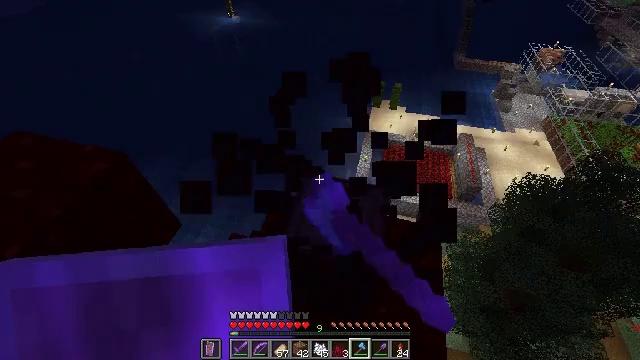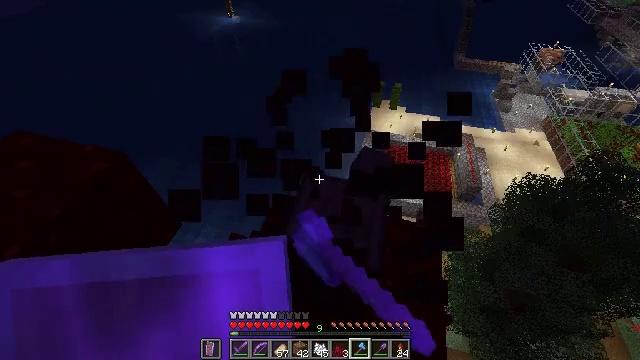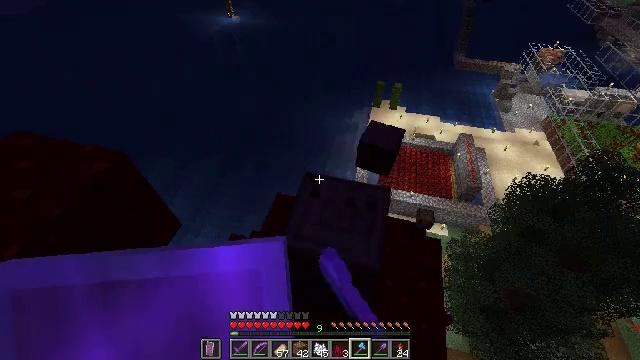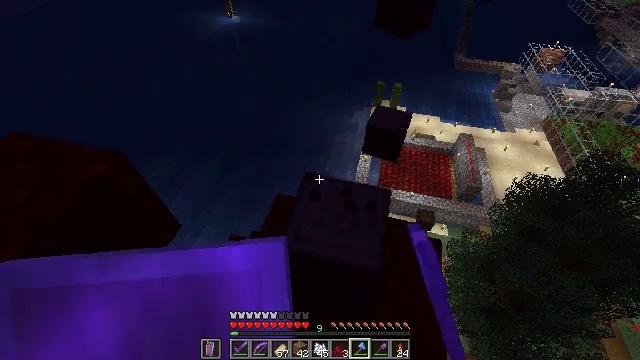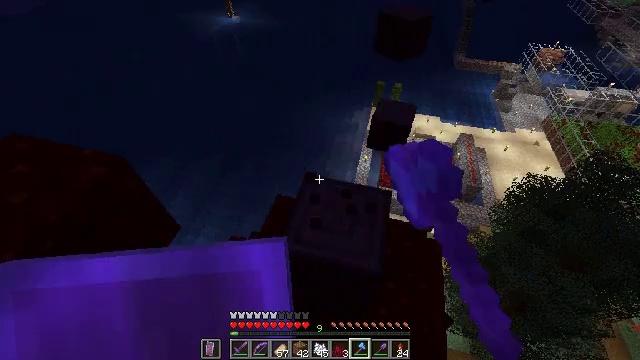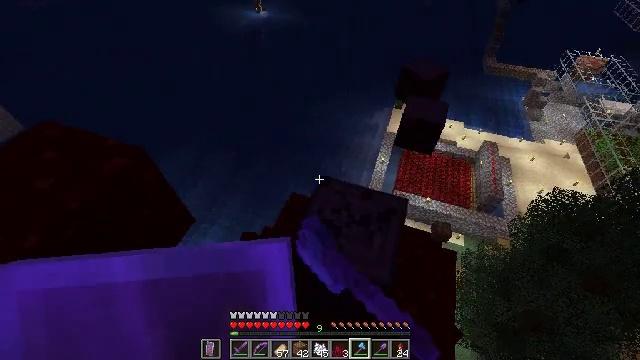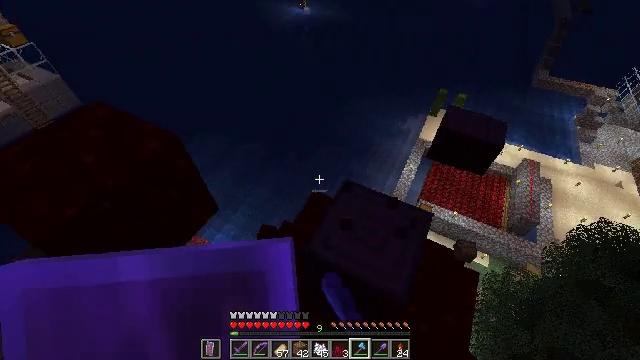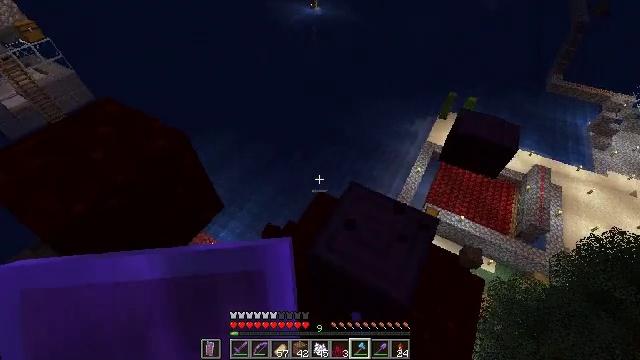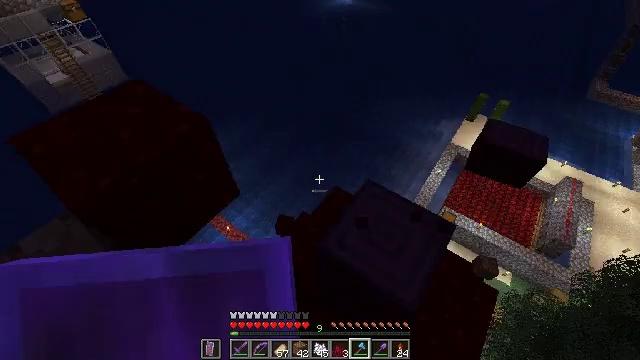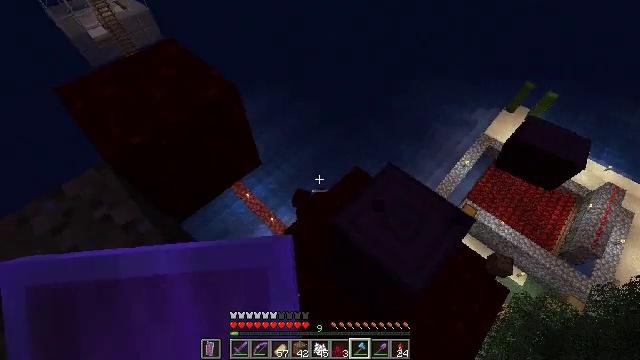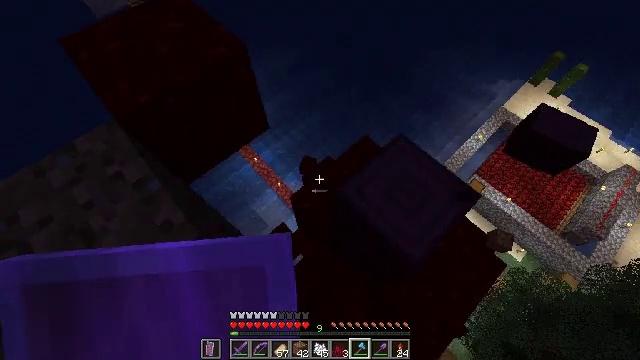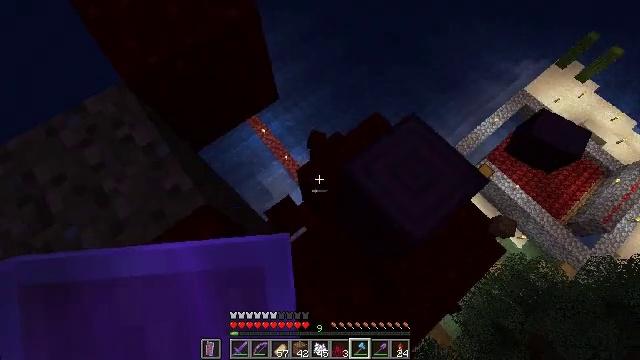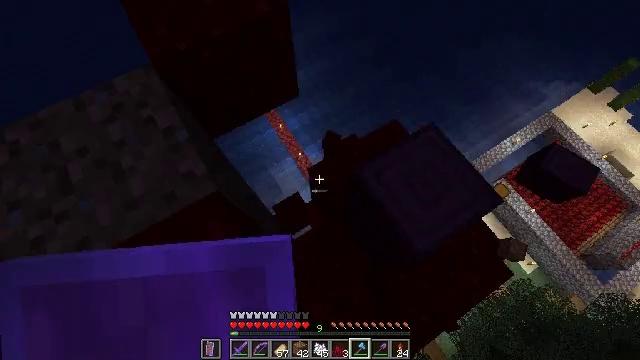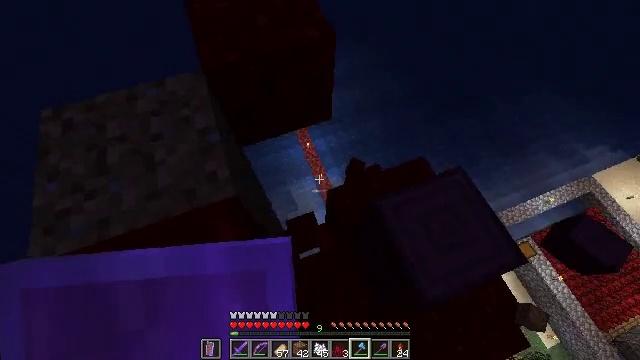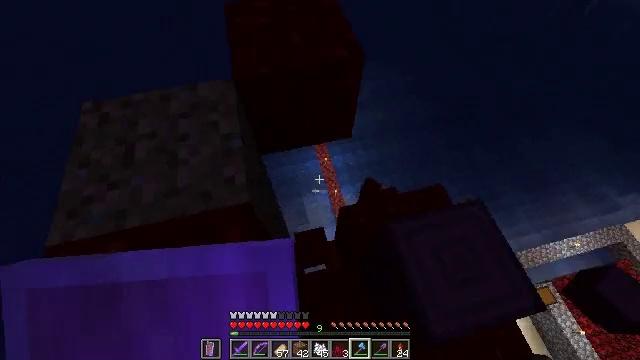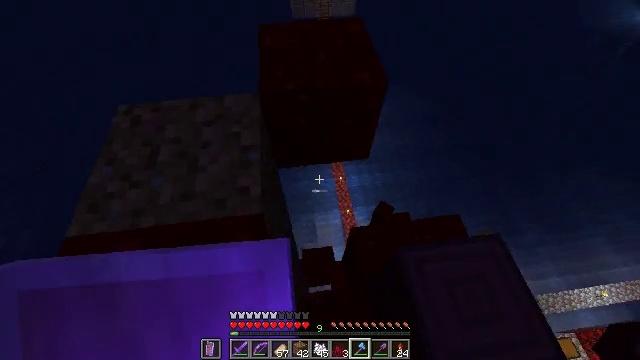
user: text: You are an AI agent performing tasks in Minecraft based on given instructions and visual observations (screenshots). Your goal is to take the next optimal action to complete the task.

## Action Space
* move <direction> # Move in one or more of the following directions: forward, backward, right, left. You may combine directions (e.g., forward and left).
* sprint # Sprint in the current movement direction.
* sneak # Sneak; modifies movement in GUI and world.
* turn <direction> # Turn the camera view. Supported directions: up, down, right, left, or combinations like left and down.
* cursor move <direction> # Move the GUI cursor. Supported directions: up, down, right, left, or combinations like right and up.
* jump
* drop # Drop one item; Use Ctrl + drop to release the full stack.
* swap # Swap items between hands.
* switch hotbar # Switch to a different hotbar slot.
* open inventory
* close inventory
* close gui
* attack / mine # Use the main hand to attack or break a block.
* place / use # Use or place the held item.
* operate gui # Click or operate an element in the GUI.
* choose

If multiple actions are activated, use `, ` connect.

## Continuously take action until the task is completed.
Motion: motion action
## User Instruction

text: Mine the nether wart block in the Nether.
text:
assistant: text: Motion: sneak, attack / mine
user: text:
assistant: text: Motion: sneak, attack / mine
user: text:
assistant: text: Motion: move forward, sneak, attack / mine
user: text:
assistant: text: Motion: move forward, sneak, attack / mine
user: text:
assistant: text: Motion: move forward, sneak, turn left, attack / mine
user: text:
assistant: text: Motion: sneak, turn left, attack / mine
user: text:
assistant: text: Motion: sneak, turn left
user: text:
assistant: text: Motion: sneak, turn left and down
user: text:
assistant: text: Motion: sneak, turn left and down
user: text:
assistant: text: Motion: sneak, turn left and down
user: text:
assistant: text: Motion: sneak, turn left and down
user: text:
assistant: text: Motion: sneak, turn left
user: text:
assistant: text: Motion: sneak, turn left and up
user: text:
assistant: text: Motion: sneak, turn left and up
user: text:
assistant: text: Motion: sneak, turn left and up
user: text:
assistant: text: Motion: move left, sneak, turn left and up
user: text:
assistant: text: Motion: move left, sneak, turn left and up
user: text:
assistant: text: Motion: move left, sneak, turn up
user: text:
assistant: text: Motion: move left, sneak, turn up
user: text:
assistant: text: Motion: move left, sneak, turn right and up, attack / mine
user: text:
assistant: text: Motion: move left, sneak, turn right and up, attack / mine
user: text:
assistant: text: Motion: sneak, attack / mine
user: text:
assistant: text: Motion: sneak, attack / mine
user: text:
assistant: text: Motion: sneak, attack / mine
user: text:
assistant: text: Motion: sneak, attack / mine
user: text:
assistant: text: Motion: sneak, attack / mine
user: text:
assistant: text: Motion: sneak, attack / mine
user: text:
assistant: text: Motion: sneak, attack / mine
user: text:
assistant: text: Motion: sneak, turn right, attack / mine
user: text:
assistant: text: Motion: sneak, turn right, attack / mine